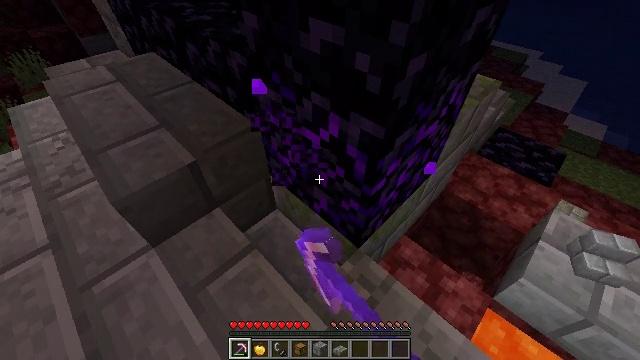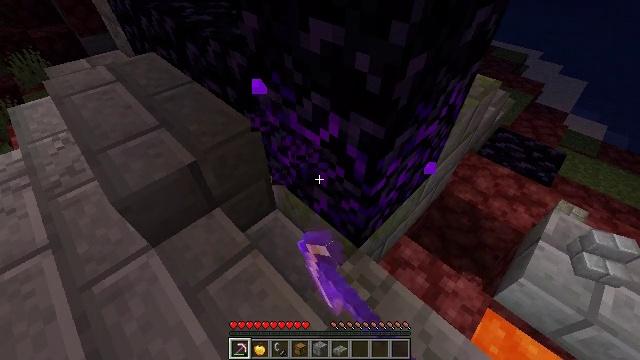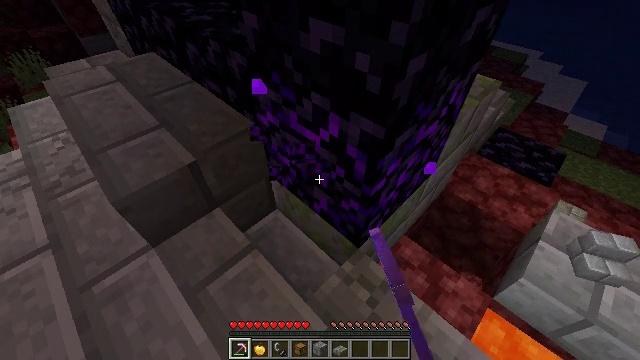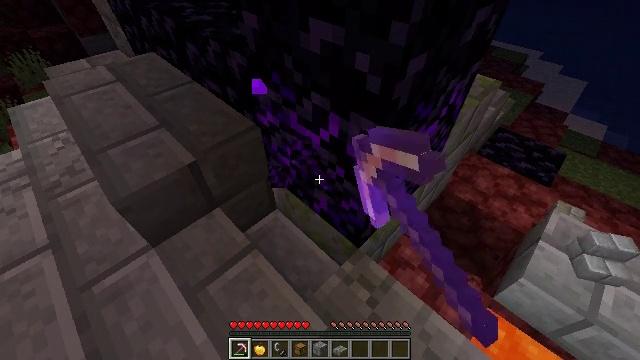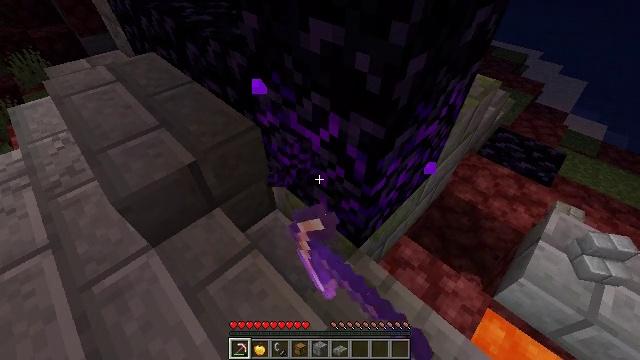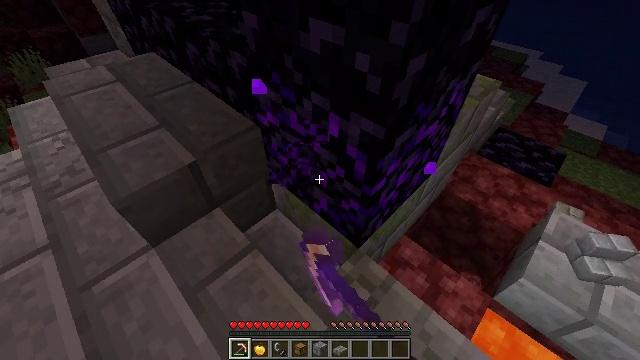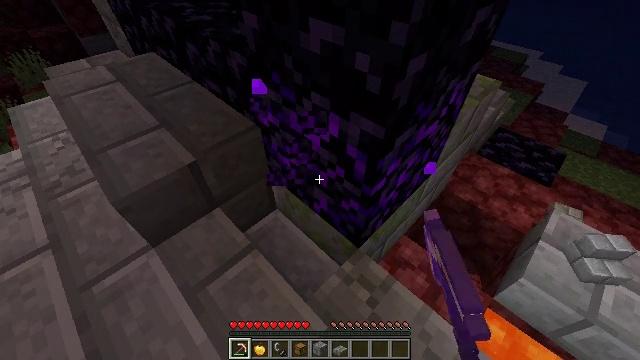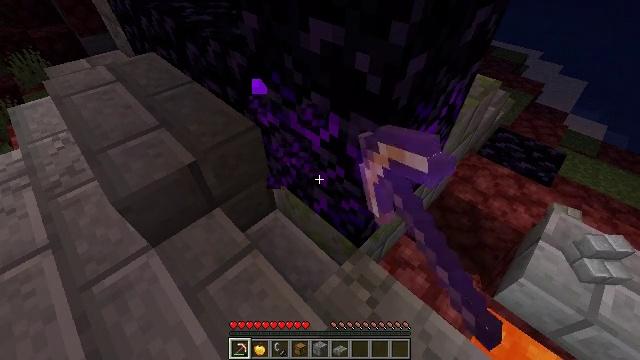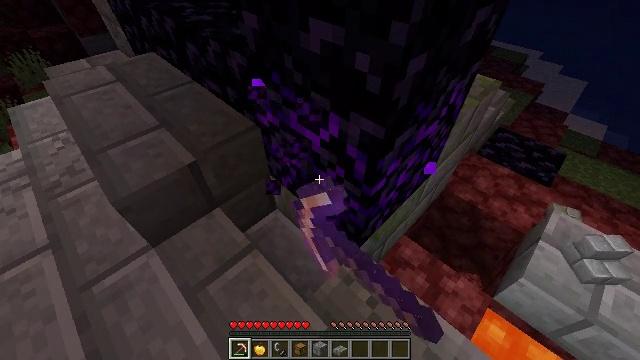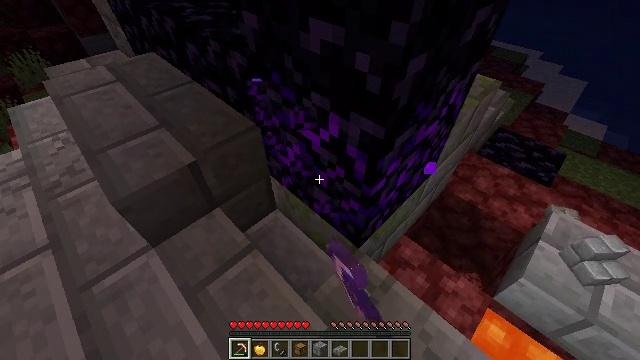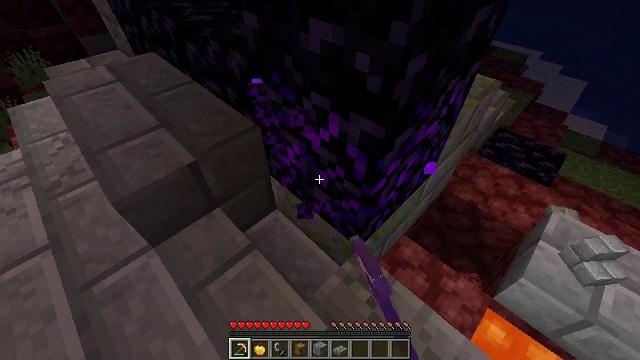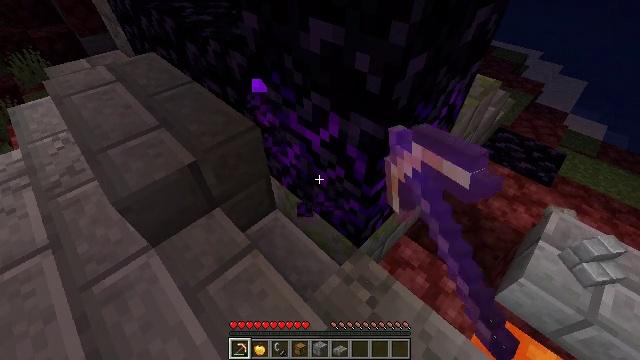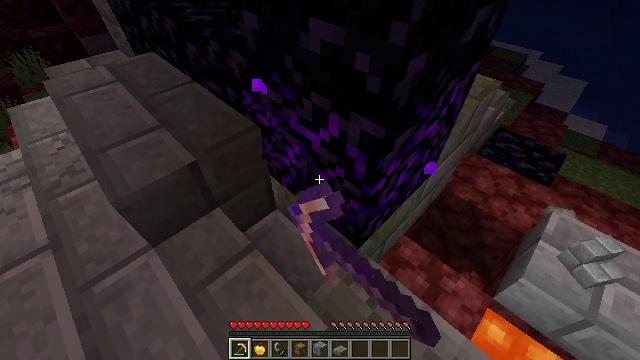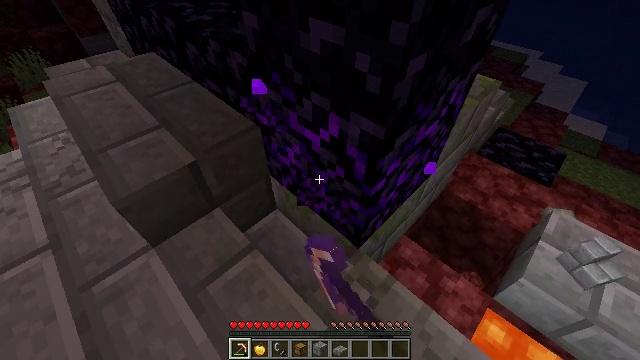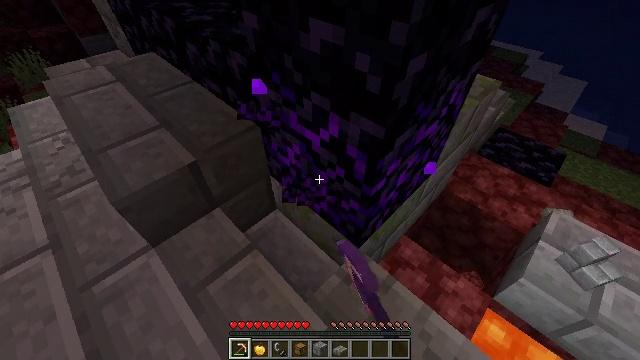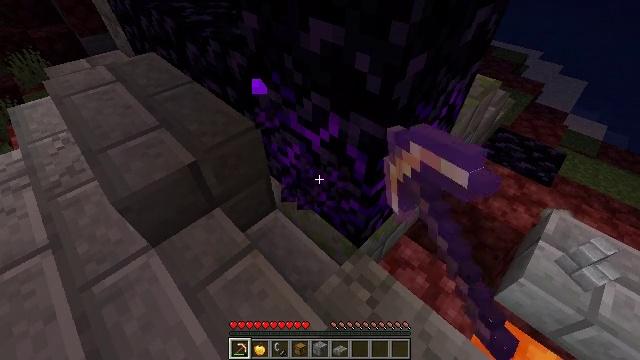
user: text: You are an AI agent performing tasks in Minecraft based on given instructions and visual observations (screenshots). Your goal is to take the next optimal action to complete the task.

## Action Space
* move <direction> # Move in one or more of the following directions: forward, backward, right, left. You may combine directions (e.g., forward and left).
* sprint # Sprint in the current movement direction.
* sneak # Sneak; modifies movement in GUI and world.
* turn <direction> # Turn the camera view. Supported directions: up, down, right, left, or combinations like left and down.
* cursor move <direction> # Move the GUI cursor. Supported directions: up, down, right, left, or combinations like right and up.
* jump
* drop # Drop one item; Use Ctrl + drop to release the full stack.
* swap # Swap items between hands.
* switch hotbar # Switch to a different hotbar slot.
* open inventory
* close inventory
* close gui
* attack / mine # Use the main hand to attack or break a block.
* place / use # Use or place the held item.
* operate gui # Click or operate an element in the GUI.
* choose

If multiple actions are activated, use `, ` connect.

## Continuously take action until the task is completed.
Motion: motion action
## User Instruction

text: Collect the stone brick slab for building.
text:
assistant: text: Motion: attack / mine
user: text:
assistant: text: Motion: attack / mine
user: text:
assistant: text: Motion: attack / mine
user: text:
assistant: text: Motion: attack / mine
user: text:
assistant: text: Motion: attack / mine
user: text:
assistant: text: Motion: attack / mine
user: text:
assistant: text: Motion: attack / mine
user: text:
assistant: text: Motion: attack / mine
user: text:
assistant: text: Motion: attack / mine
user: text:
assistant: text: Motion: attack / mine
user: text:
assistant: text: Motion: attack / mine
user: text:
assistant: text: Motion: attack / mine
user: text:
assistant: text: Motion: attack / mine
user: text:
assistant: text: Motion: attack / mine
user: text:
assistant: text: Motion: attack / mine
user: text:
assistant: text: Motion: attack / mine
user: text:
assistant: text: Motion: attack / mine
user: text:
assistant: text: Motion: attack / mine
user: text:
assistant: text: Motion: attack / mine
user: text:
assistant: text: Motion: attack / mine
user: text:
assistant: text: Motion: attack / mine
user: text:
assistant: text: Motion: attack / mine
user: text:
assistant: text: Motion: attack / mine
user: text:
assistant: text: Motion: attack / mine
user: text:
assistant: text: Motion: attack / mine
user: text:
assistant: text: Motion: attack / mine
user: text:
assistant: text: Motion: attack / mine
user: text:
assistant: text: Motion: attack / mine
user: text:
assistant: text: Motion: attack / mine
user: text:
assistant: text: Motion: attack / mine